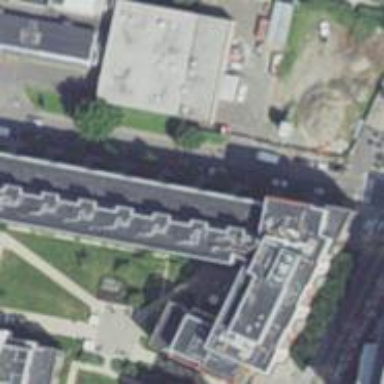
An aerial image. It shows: Flat-roofed apartment building with black roof.